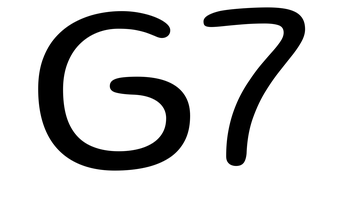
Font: Gluten_Light